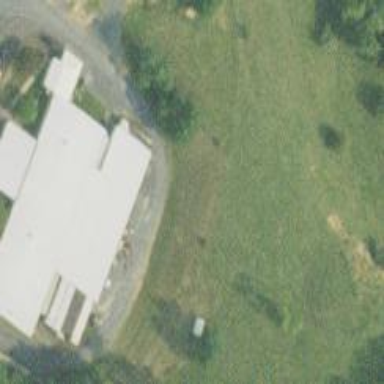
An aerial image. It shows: Commercial building.